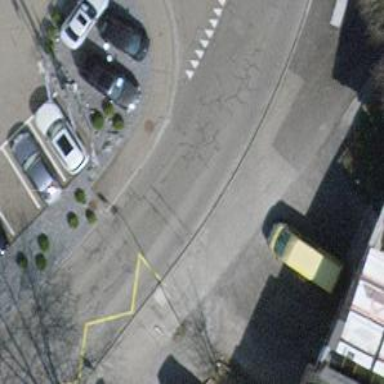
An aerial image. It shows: Bus stop with designated public transport stop position.